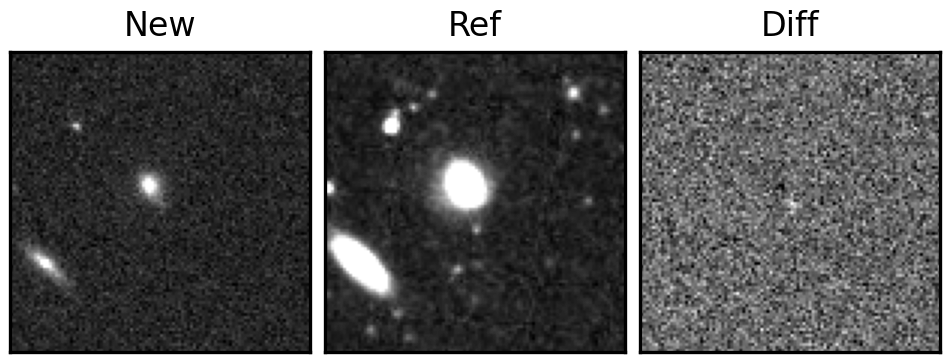
Label: real